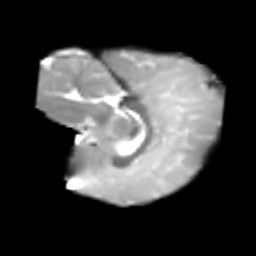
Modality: T2w
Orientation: sagittal
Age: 6
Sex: male
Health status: healthy